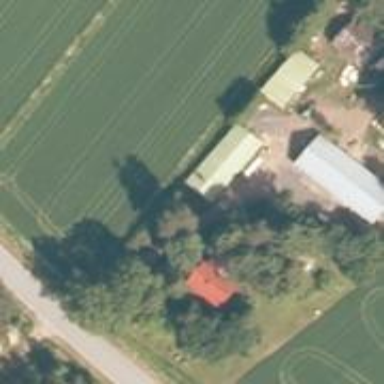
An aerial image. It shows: Farmyard area.